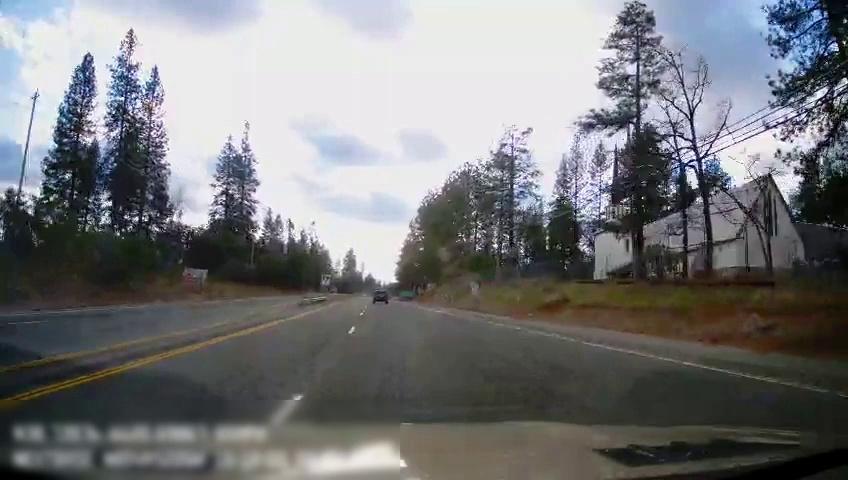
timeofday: Day
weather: Cloudy
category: Drivable Space
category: Vehicles | SUV
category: Lanes | Alternate Lane
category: Lanes | Alternate Lane
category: Lanes | Opposite Lane
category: Lanes | Current Lane
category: Lanes | Alternate Lane
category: Traffic | Signs